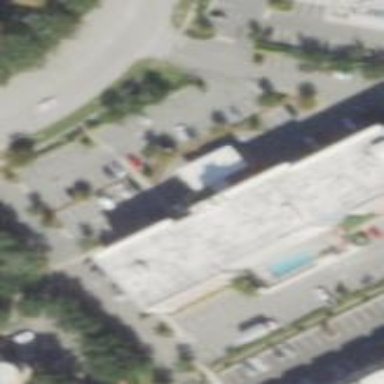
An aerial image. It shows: Hotel building with swimming pool.